Interaction volume radius: 5 \u00c5
Interaction volume height: 10 \u00c5
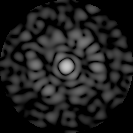
Disorder parameter: 0.831